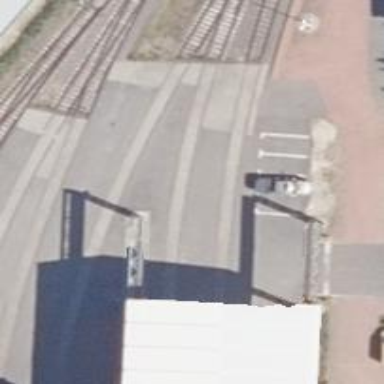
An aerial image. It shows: Railway spur service.